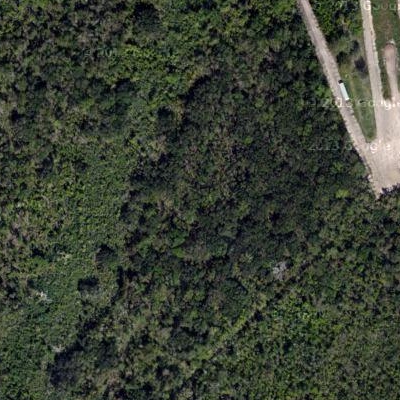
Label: eForest